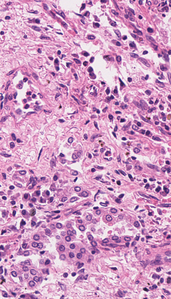
Tumor epithelial tissue: yes
Tumor-associated stroma tissue: yes
Normal tissue: no